Question: A few days ago, I started having problems with . They return (a view with nothing on it). I also noticed that they are (in case that detail helps).
As such my revenue dropped almost completely (to a few cents per app), CTR dropped and all that. I noticed that it started happening some day with no reason on the previous SDK (4.0.4 IIRC). I tried uploading a version with the new SDK (4.1), but still have problems.
Despite all that, , which leaves me wondering...
Questions here on SO and on the Internet <URL>] didn't help much.
Screenshot:

Log follows. I'm intrigued with the last warning (I indented), as I suspect that's the problem... and I have no idea of what it means.
'''
06-09 08:44:16.730: INFO/Ads(27033): To get test ads on this device, call adRequest.addTestDevice("1355EC5CAF8FDBFF50FFE95E7C3187E9");
06-09 08:44:16.800: WARN/InputManagerService(110): Starting input on non-focused client com.android.internal.view.IInputMethodClient$Stub$Proxy@40759998 (uid=10071 pid=27033)
06-09 08:44:16.800: WARN/InputManagerService(110): Client not active, ignoring focus gain of: com.android.internal.view.IInputMethodClient$Stub$Proxy@407f8418
06-09 08:44:16.906: INFO/Ads(27033): adRequestUrlHtml: <html><head><script src="http://www.gstatic.com/afma/sdk-core-v40.js"></script><script>AFMA_buildAdURL({"preqs":1,"u_sd":1.5,"slotname":"b23d5315c744d5a","u_w":320,"msid":"com.dc.test","js":"afma-sdk-a-v4.1.0","isu":"1355EC5CAF8FDBFF50FFE95E7C3187E9","format":"320x50_mb","net":"wi","app_name":"12.android.com.dc.test","hl":"pt","u_h":533,"u_audio":1,"u_so":"p"});</script></head><body></body></html>
06-09 08:44:17.050: INFO/ActivityManager(110): Displayed com.dc.test/.ui.MainActivity: +495ms (total +45s519ms)
06-09 08:44:17.500: INFO/Ads(27033): Received ad url: <"url": "http://r.admob.com:80/ad_source.php?preqs=1&u_sd=1.5&slotname=b23d5315c744d5a&u_w=320&msid=com.dc.test&js=afma-sdk-a-v4.1.0&isu=1355EC5CAF8FDBFF50FFE95E7C3187E9&format=320x50_mb&net=wi&app_name=12.android.com.dc.test&hl=pt-BR&u_h=533&u_audio=1&u_so=p&output=html&region=mobile_app&u_tz=180&ex=1&client_sdk=1&askip=1", "afmaNotifyDt": "null">
06-09 08:44:18.097: WARN/webcore(27033): Can't get the viewWidth after the first layout
06-09 08:44:18.101: INFO/Ads(27033): onReceiveAd()
'''
After this I get standard dalvikvm stuff, so I guess it ends here. I can include more details if needed. I didn't include code because I didn't change anything for that to start happening.
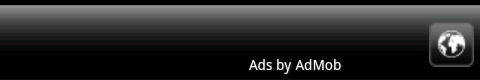
Answer: It seems it was just a temporary problem. Not something I (we?) could fix I believe. It seems to have returned to normal with my app.
Thanks for answering, DynamicMind.